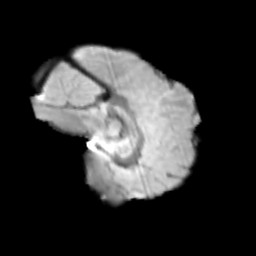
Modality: T2w
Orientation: sagittal
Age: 13
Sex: female
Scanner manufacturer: siemens
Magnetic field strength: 3 T
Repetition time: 3.8 s
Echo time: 0.07 s